Question: I'm designing splash images for an Android app. But when it comes to different screen sizes and resolutions, i'm stuck at the root.
I have understood that there should be a 3:4:6:8 ratio in image sizes to fit each screen dpi requirements, so I have designed (designed in Photoshop CS 5) a splash image as below
low (ldpi) - 184px X 58px
medium (mdpi) - 246px X 78px
high (hdpi) - 369px X 117px
x-high (xhdpi) - 492px X 156px
But the issue is, there are small screen sizes such as 240 x 320 with high or medium resolutions (example: Sony Ericsson Xperia Mini Pro) and when the app selects the image appropriate for this resolution, the image is too large for the screen size.
In my case, the hdpi image will be selected for the Xperia Mini and its 369px X 117px but the actual screen size is 240px X 320px
Is there something i'm missing in this? or should I do something differently when designing. Android documentation is gibberish to me.
Help !!!!!
Thank you in advance!
Note: 9-Patch Samples

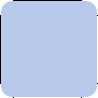
Answer: Just make sure you mention fill_parent for height and width attribute. That would be just fine.
Reg the image designing the best way is to create a 9 patch image. If you create different image for diff sets of device. It is a over head always. Check <URL>